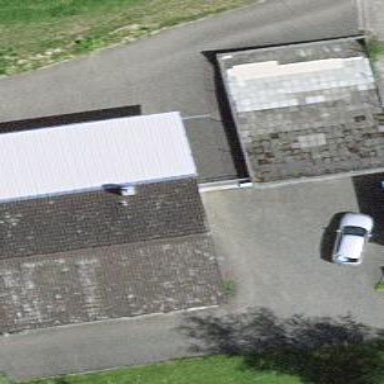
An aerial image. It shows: Residential building.